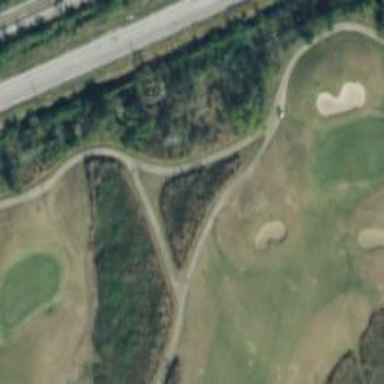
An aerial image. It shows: Path used for both walking and golf.